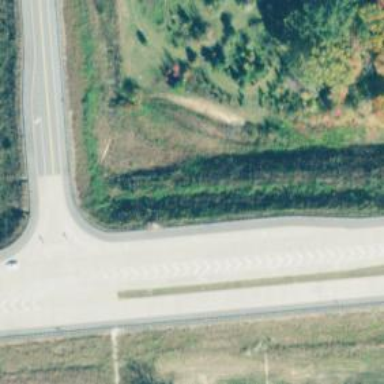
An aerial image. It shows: Trunk highway with embankment.